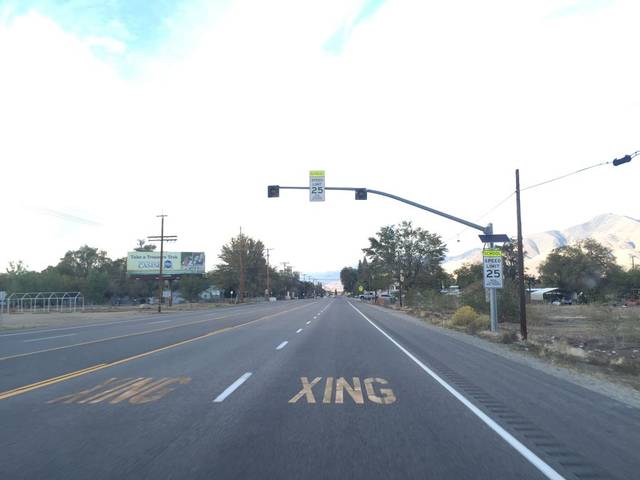
Region: United States
Coordinates: 37.158, -118.289